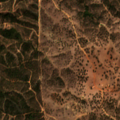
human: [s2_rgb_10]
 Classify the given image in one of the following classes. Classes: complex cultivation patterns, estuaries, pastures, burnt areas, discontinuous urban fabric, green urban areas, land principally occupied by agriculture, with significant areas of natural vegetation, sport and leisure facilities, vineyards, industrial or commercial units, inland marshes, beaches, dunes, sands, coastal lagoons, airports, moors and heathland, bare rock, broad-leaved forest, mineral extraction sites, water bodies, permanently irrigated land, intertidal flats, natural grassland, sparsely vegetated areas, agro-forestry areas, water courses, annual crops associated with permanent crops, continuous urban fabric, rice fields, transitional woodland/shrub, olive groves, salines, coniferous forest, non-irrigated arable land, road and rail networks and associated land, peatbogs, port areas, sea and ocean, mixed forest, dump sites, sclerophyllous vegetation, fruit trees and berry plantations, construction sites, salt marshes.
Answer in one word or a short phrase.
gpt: agro-forestry areas, broad-leaved forest, sclerophyllous vegetation, transitional woodland/shrub